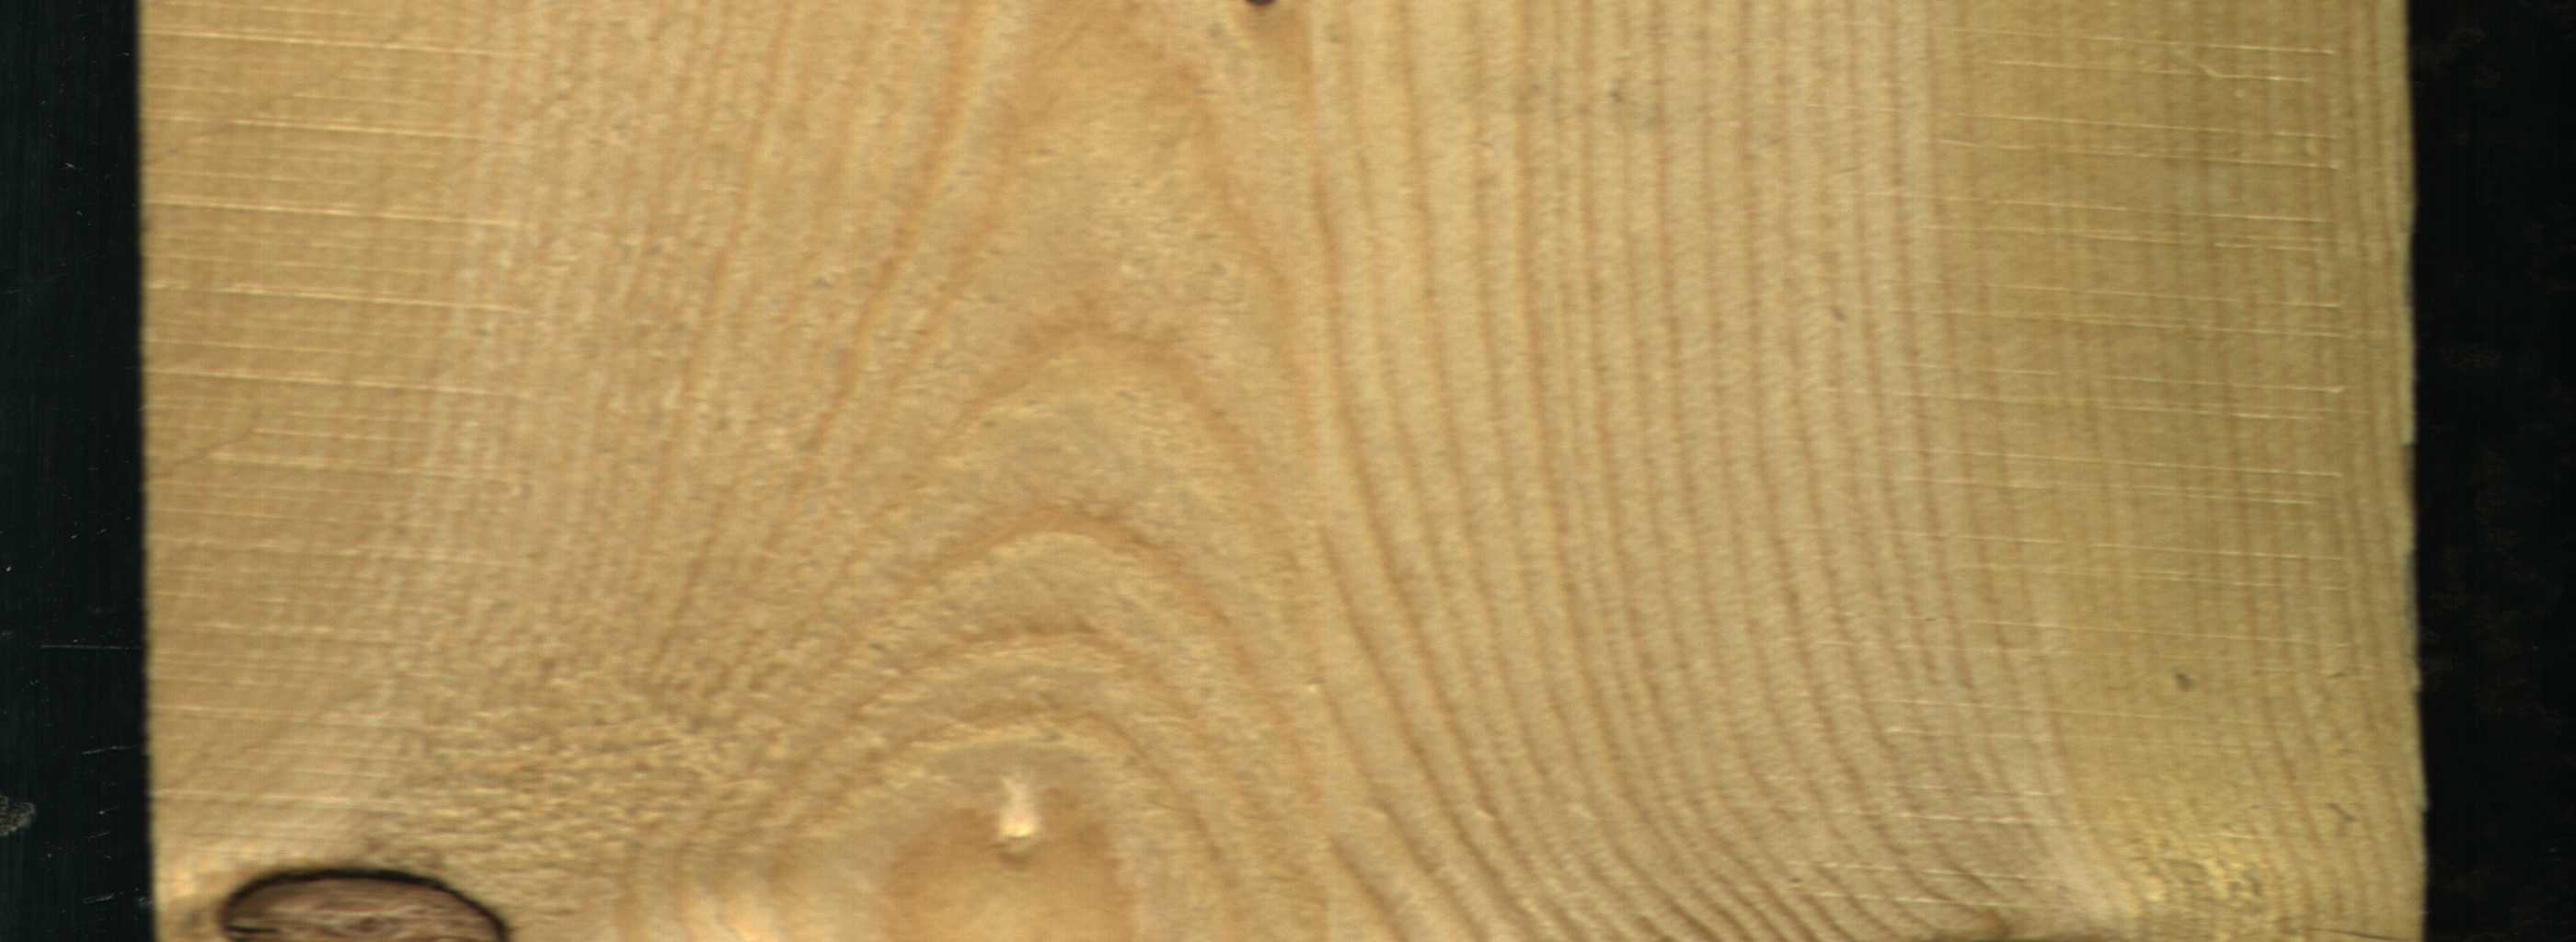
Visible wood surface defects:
Dead_Knot
Dead_Knot